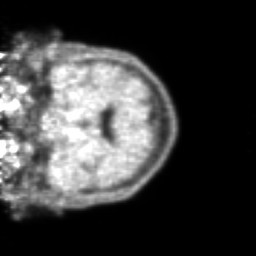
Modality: PET
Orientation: coronal
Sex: male
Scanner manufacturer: ge